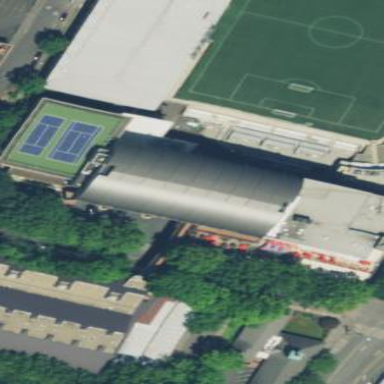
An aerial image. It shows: Building with round-shaped roof.